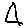
Label: triangle